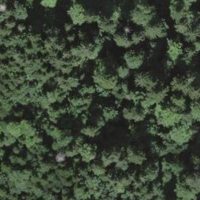
EUNIS habitat code: 43
Species observed at this site:
Pteridium aquilinum
Clytra quadripunctata
Parus major
Alosterna tabacicolor